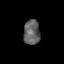
Tissue: lung
Cell type: Epithelial cells
Senescence score: 0.2168
Nuclear area (px): 390
Mean DAPI intensity: 99.51